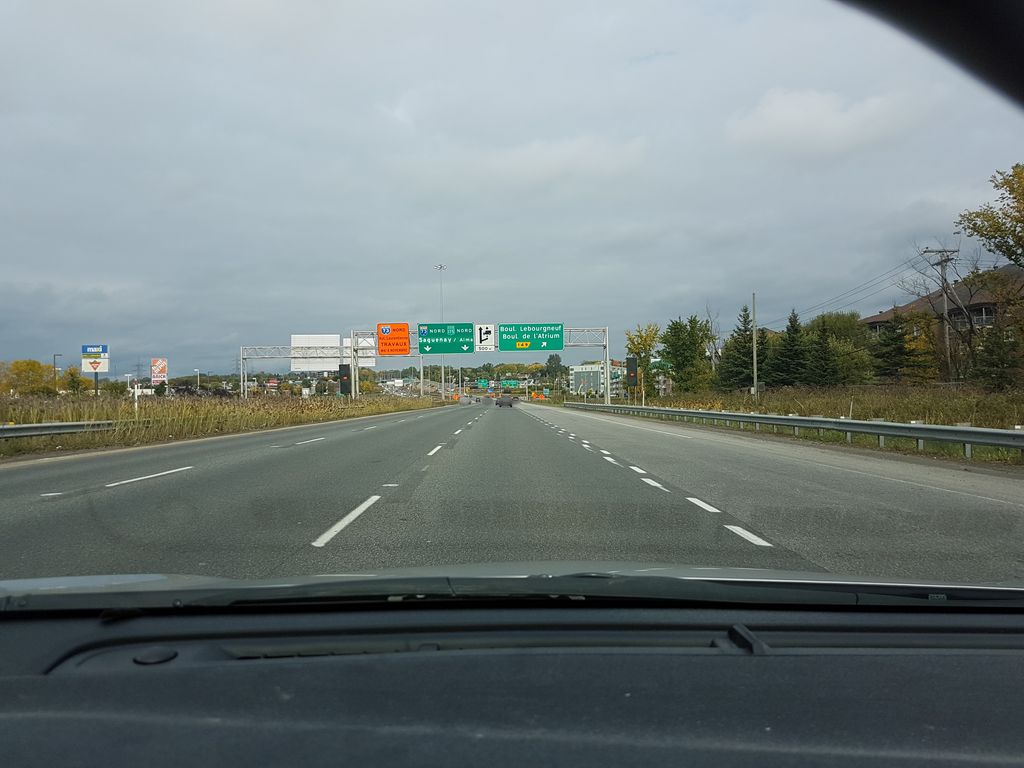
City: quebec_city